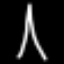
Label: The Eiffel Tower